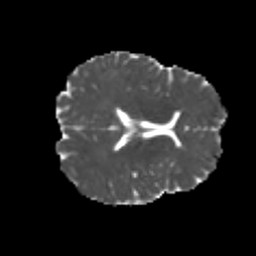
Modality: MD
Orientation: axial
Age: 20
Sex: female
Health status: healthy
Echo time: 0.074 s